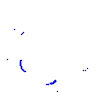
Particle: kaon